Question: I'd like to configure the items of the flexform select box for a BE user group. Is that possible? E.g. an editor should only be able to choose between list view and list of selected items.

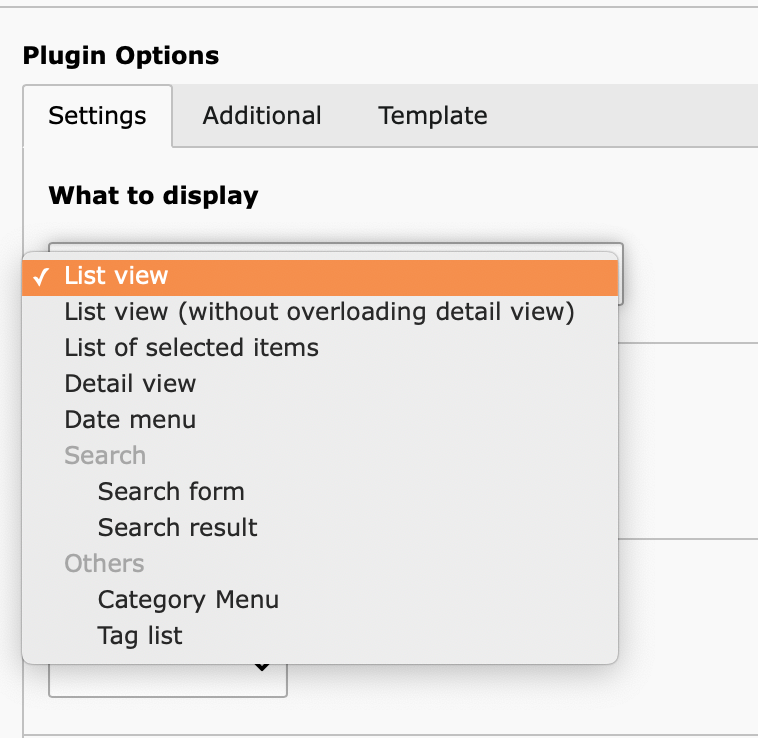
Answer: Via TsConfig you can configure almost every backend field. Since you want to change a plugin, this is done via 'TCEFORM.tt_content.pi_flexform' because the selected values of the FlexForm field are saved in the tt_content table in the field 'pi_flexform'.
Your specific question is perfectly answered in the <URL>:
'# Example: TCEFORM.tt_content.pi_flexform.news_pi1.sDEF.switchableControllerActions.removeItems = Tag->list'
The available items are:
- - - - - - -